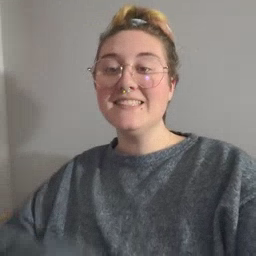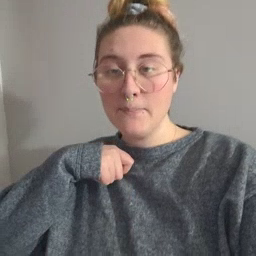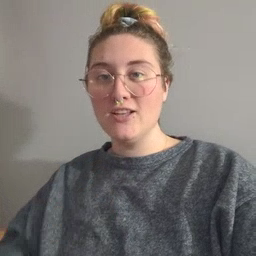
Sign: zipper